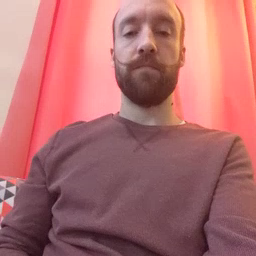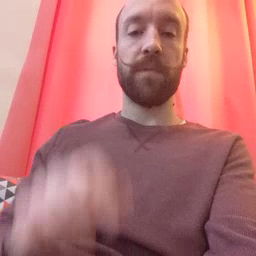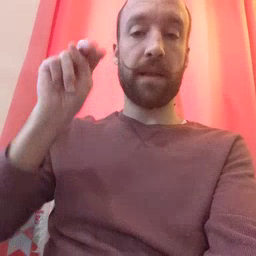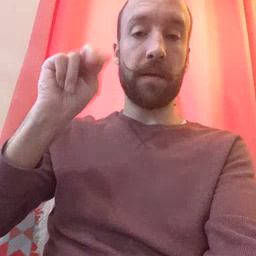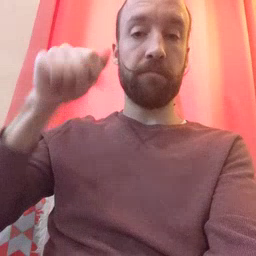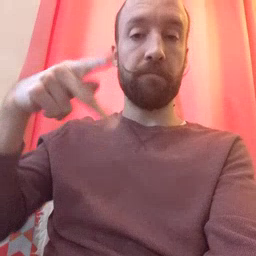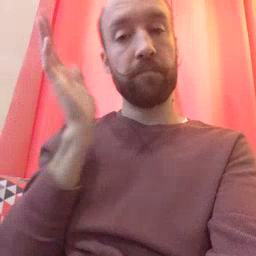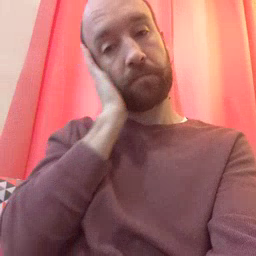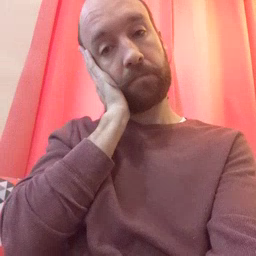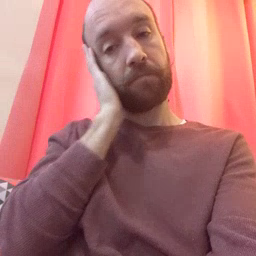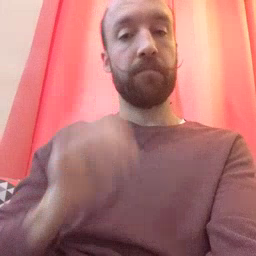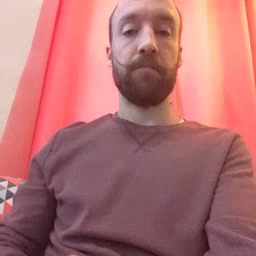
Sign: nap